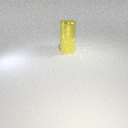
large yellow metal cylinder above large yellow rubber cylinder